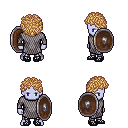
a pixel art fantasy rpg character, male body template, dark elf, purple skin, chain mail, metal pants, light blonde curly afro hairstyle, bracelets, ghillies, shield, four views (front, back, left, right), 2x2 character sprite sheet, small pixel art, hard edges, no anti-aliasing